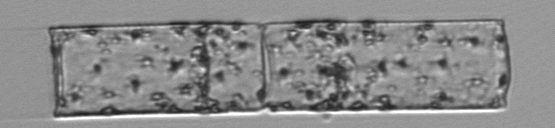
Label: Guinardia_flaccida